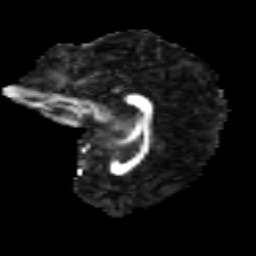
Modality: FA
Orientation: sagittal
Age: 18
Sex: male
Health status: ill
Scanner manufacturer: ge
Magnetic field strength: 3 T
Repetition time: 6.758 s
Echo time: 0.0791 s